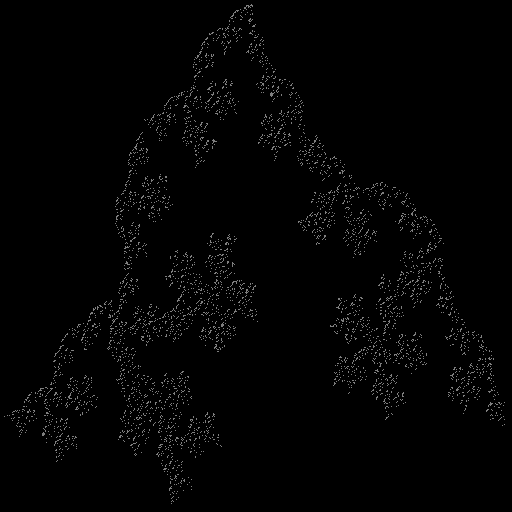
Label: penta